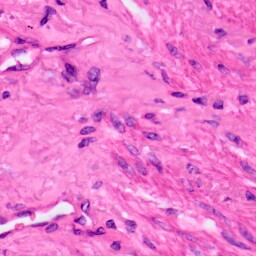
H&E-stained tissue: Lung